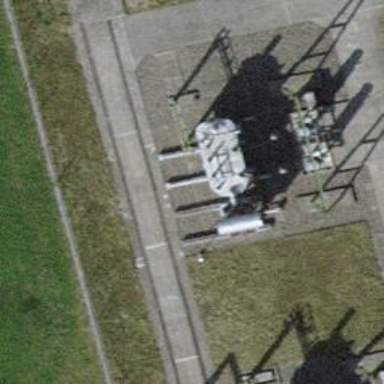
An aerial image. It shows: Transformer is shown.